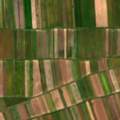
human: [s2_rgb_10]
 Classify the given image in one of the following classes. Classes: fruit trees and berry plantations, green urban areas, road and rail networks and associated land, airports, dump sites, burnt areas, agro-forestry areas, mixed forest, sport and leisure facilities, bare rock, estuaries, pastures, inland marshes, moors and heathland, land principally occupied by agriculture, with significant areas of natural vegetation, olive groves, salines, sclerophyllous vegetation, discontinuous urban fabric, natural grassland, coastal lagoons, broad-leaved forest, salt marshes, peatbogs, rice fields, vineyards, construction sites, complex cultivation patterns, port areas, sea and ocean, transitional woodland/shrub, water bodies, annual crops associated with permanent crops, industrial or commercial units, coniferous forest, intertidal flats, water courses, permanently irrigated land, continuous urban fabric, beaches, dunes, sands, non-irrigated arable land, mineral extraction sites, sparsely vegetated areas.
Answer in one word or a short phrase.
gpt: non-irrigated arable land